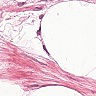
Metastatic tissue present: no